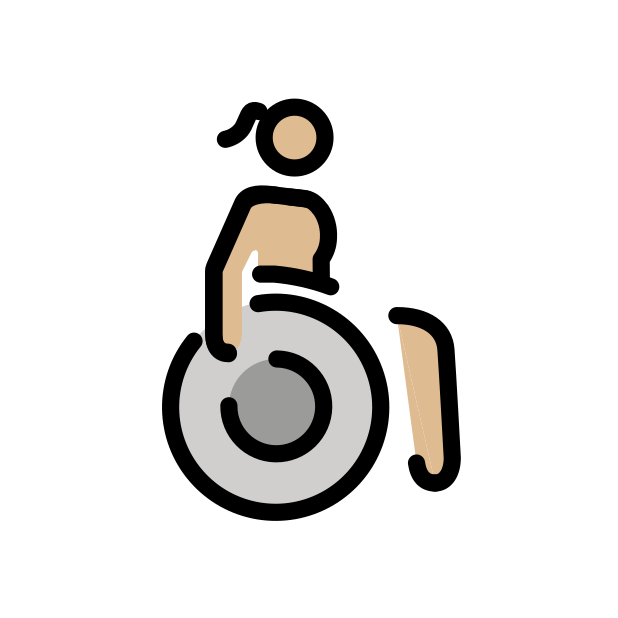
woman in manual wheelchair: medium-light skin tone